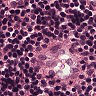
Metastatic tissue present: no